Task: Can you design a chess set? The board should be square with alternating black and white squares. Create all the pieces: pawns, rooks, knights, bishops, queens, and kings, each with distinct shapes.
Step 5589:
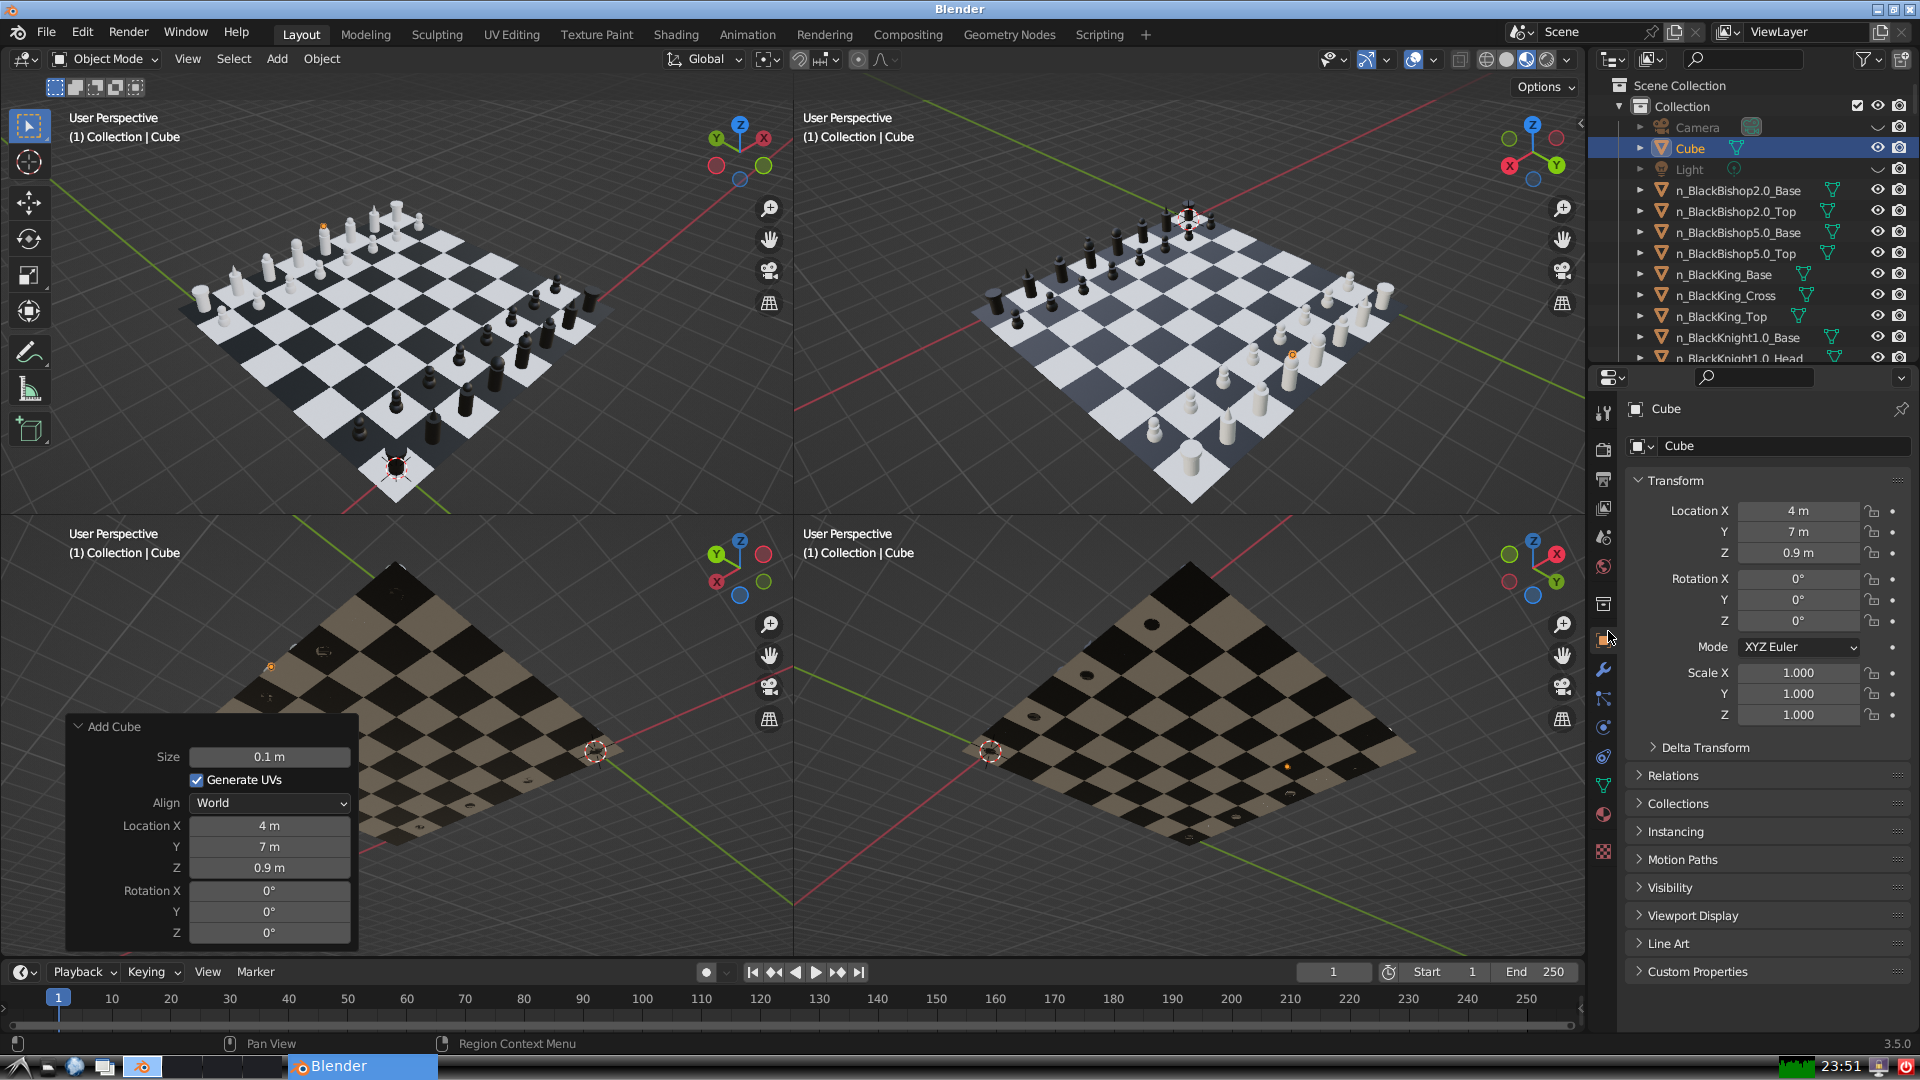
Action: {"mouse_move": [1732, 445]}